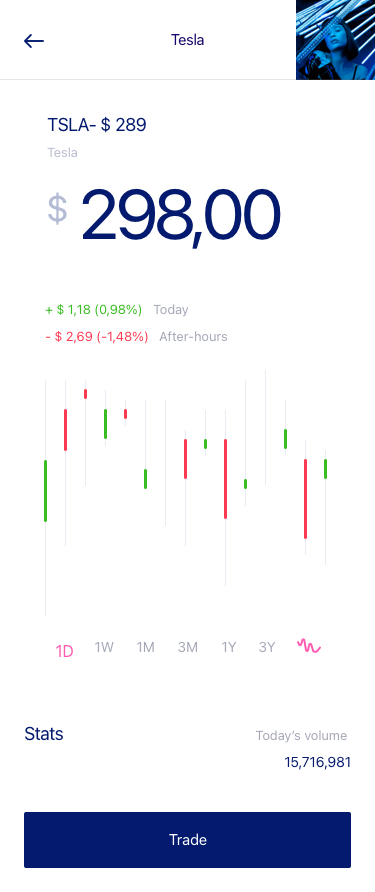
Text in this UI design:
TSLA- $ 289
Tesla
 298,00
$
+ $ 1,18 (0,98%)   Today
- $ 2,69 (-1,48%)   After-hours
1D
1W
1M
3M
1Y
3Y
Today’s volume
15,716,981
Stats